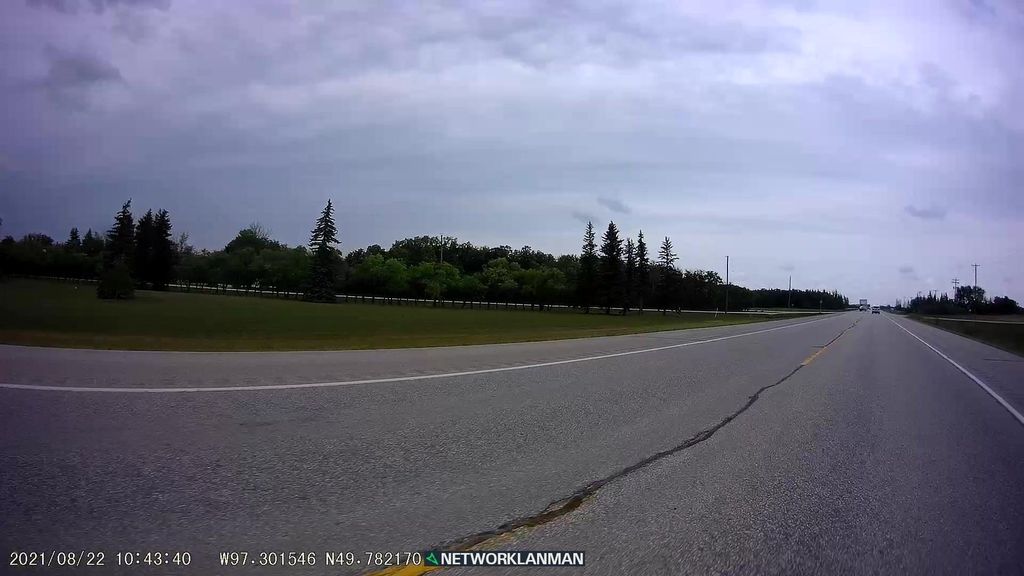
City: winnipeg